Question: I added '"boofcv\evaluationisualization\src"' to my normal java project in eclipse. I added precompiled libraries too. All other java files are fine except for this single line:

'''
Exception in thread "main" java.lang.Error: Unresolved compilation problems:
The constructor VideoProcessAppBase<I>(int, (color ? ImageType.ms(3, imageType) : ImageType.single(imageType))) is undefined
Type mismatch: cannot convert from ImageType<MultiSpectral<ImageSingleBand>> to Class<I>
Type mismatch: cannot convert from ImageType<MultiSpectral<ImageSingleBand>> to Class<I>
Type mismatch: cannot convert from ImageType<ImageSingleBand> to Class<I>
Type mismatch: cannot convert from ImageType<ImageSingleBand> to Class<I>
at boofcv.alg.sfm.d2.VideoStitchBaseApp.<init>(VideoStitchBaseApp.java:97)
at boofcv.alg.sfm.d2.VideoMosaicSequentialPointApp.<init>(VideoMosaicSequentialPointApp.java:55)
at boofcv.alg.sfm.d2.VideoMosaicSequentialPointApp.main(VideoMosaicSequentialPointApp.java:137)
'''
Any help appreciated.
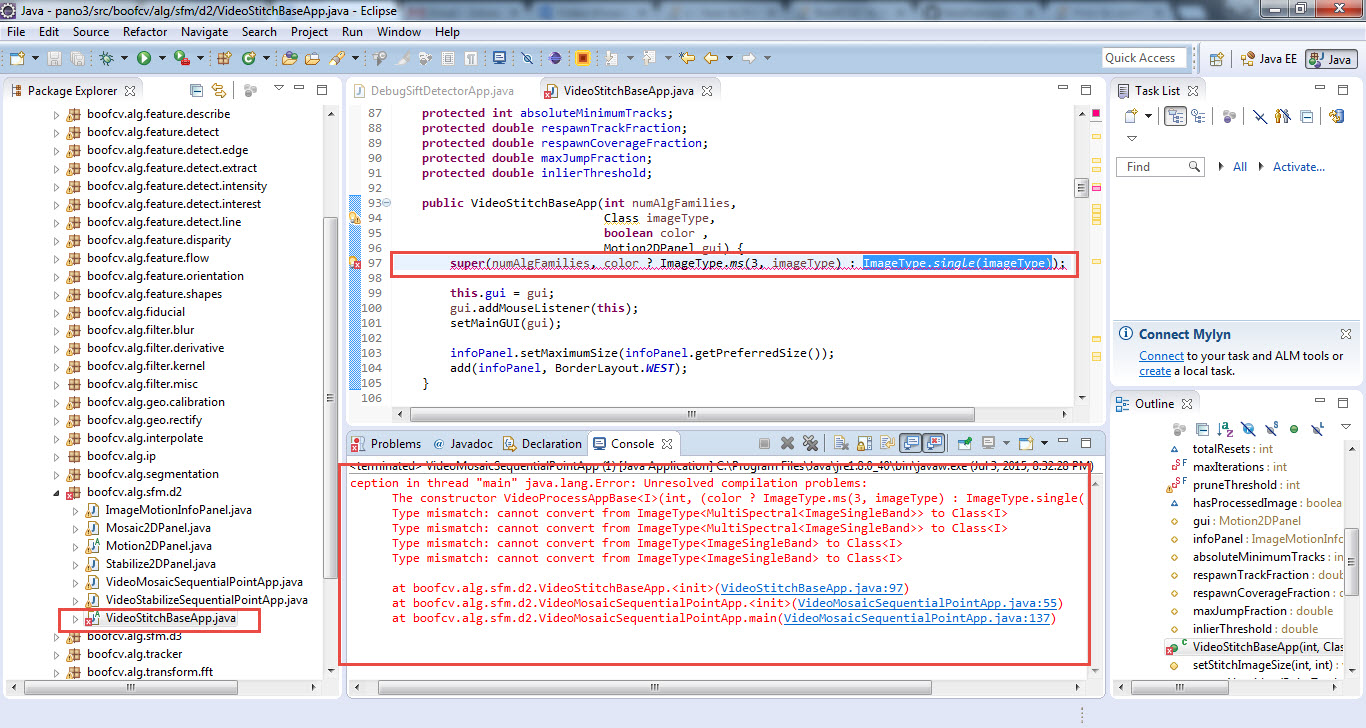
Answer: It is fixed
I used these to fix Errors :
1. The evaluation library was not in pre-compiled libs.I download it and add it
2. I deleted other java files in the same package specially the one which had error . There is only one java file in my project